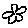
Label: flower